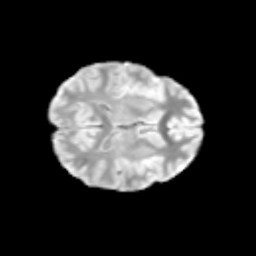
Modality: T2w
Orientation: axial
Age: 11
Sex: female
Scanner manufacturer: siemens
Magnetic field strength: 3 T
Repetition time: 3.8 s
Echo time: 0.07 s